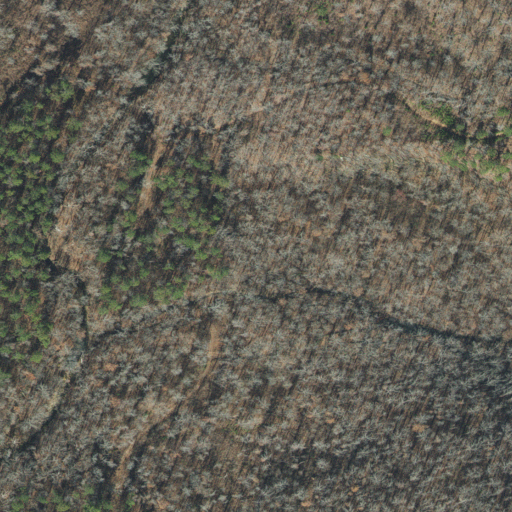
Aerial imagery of valley in Arkansas named Bear Hollow containing deciduous forest, evergreen forest, shrub, and mixed forest